Question: Im working a jquery mobile app the the icon buttons are not showing up. I edited the css file for the correct path to the icons and they still are not showing. Thanks for any help in advance.
Here is the code where I am making the buttons
'''
<div data-role="content">
<a href="new.html" data-role="button" data-icon="arrow-r" data-iconpos="right" data-theme="e">Capture New</a>
<a href="settings.html" data-role="button" data-icon="arrow-r" data-iconpos="right" data-theme="e">Settings</a>
<a href="timeline.html" data-role="button" data-icon="arrow-r" data-iconpos="right" data-theme="e">Timeline</a>
</div><!-- /content -->
'''
This is what i have loaded in my header
'''
<meta name="viewport" content="width=device-width, initial-scale=1">
<link rel = "stylesheet" href="assets/css/jquery.mobile-1.0.1.min.css" />
<script src="assets/js/jquery.js"></script>
<script src="assets/js/jquery.mobile-1.0.1.min.js"></script>
'''
Here is a cropped out screenshot of the buttons. The icons do not show for some weird reason.

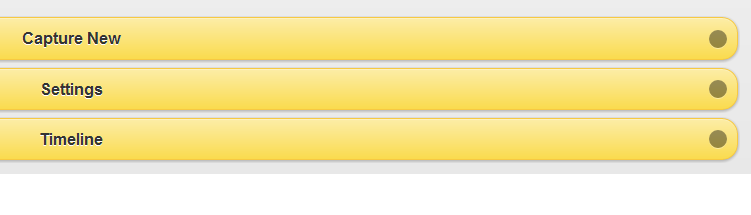
Answer: My guess is that you have not properly uploaded the images directory that is associated with the CSS style-sheet. If you watch your console or network tabs in your developer tools, you should be getting an error saying that the icon sprite can't be found.
Here is your isolated code but hooked-up using the CDN versions of the jQuery Mobile files: <URL>. You can see that the icons appear as desired.
If you host the jQuery Mobile files yourself, make sure to host the '/images/' directory in the ZIP file containing the jQuery Mobile includes. This directory needs to be in the same directory as the CSS style-sheets so the style-sheets can properly reference the images (or if you want to move the sprite, you just have to update the URLs in the style-sheets to reflect).